Field crop: maize
Growth stage: 2
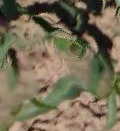
Species: maize